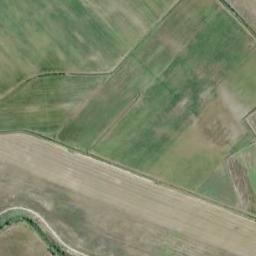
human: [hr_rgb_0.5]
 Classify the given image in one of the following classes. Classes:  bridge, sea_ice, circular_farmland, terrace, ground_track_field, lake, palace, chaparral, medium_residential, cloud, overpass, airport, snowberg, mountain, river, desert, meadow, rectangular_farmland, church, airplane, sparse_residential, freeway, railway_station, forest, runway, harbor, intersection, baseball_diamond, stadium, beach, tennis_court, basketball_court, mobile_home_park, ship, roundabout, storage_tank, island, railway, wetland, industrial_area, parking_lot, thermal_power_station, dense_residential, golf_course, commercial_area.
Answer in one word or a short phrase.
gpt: rectangular_farmland